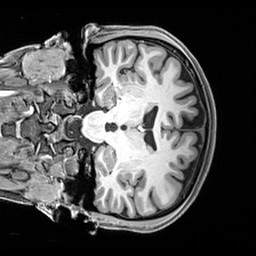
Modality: T1w
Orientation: coronal
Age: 22
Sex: female
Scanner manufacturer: siemens
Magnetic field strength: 3 T
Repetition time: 2.4 s
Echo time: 0.00217 s